Brain MRI, t2w sequence, axial 2D slice.
Patient: age 55, sex F, weight 75 kg, height 1.7 m
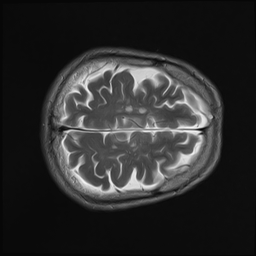